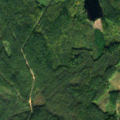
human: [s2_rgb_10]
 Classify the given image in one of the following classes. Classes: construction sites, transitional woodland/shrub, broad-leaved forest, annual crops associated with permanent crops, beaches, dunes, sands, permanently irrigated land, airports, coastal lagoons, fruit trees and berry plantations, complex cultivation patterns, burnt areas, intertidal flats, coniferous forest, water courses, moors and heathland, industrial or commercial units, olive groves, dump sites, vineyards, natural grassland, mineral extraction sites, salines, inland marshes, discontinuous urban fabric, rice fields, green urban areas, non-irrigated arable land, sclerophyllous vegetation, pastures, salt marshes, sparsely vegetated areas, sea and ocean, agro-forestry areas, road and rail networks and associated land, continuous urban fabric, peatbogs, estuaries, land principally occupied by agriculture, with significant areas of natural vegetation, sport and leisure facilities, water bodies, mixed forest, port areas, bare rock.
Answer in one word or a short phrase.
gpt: coniferous forest, mixed forest, transitional woodland/shrub, water bodies